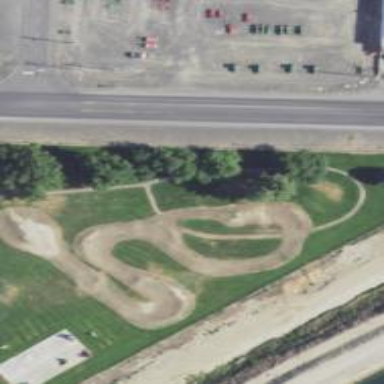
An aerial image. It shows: Cycling track within leisure land area.